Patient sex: M
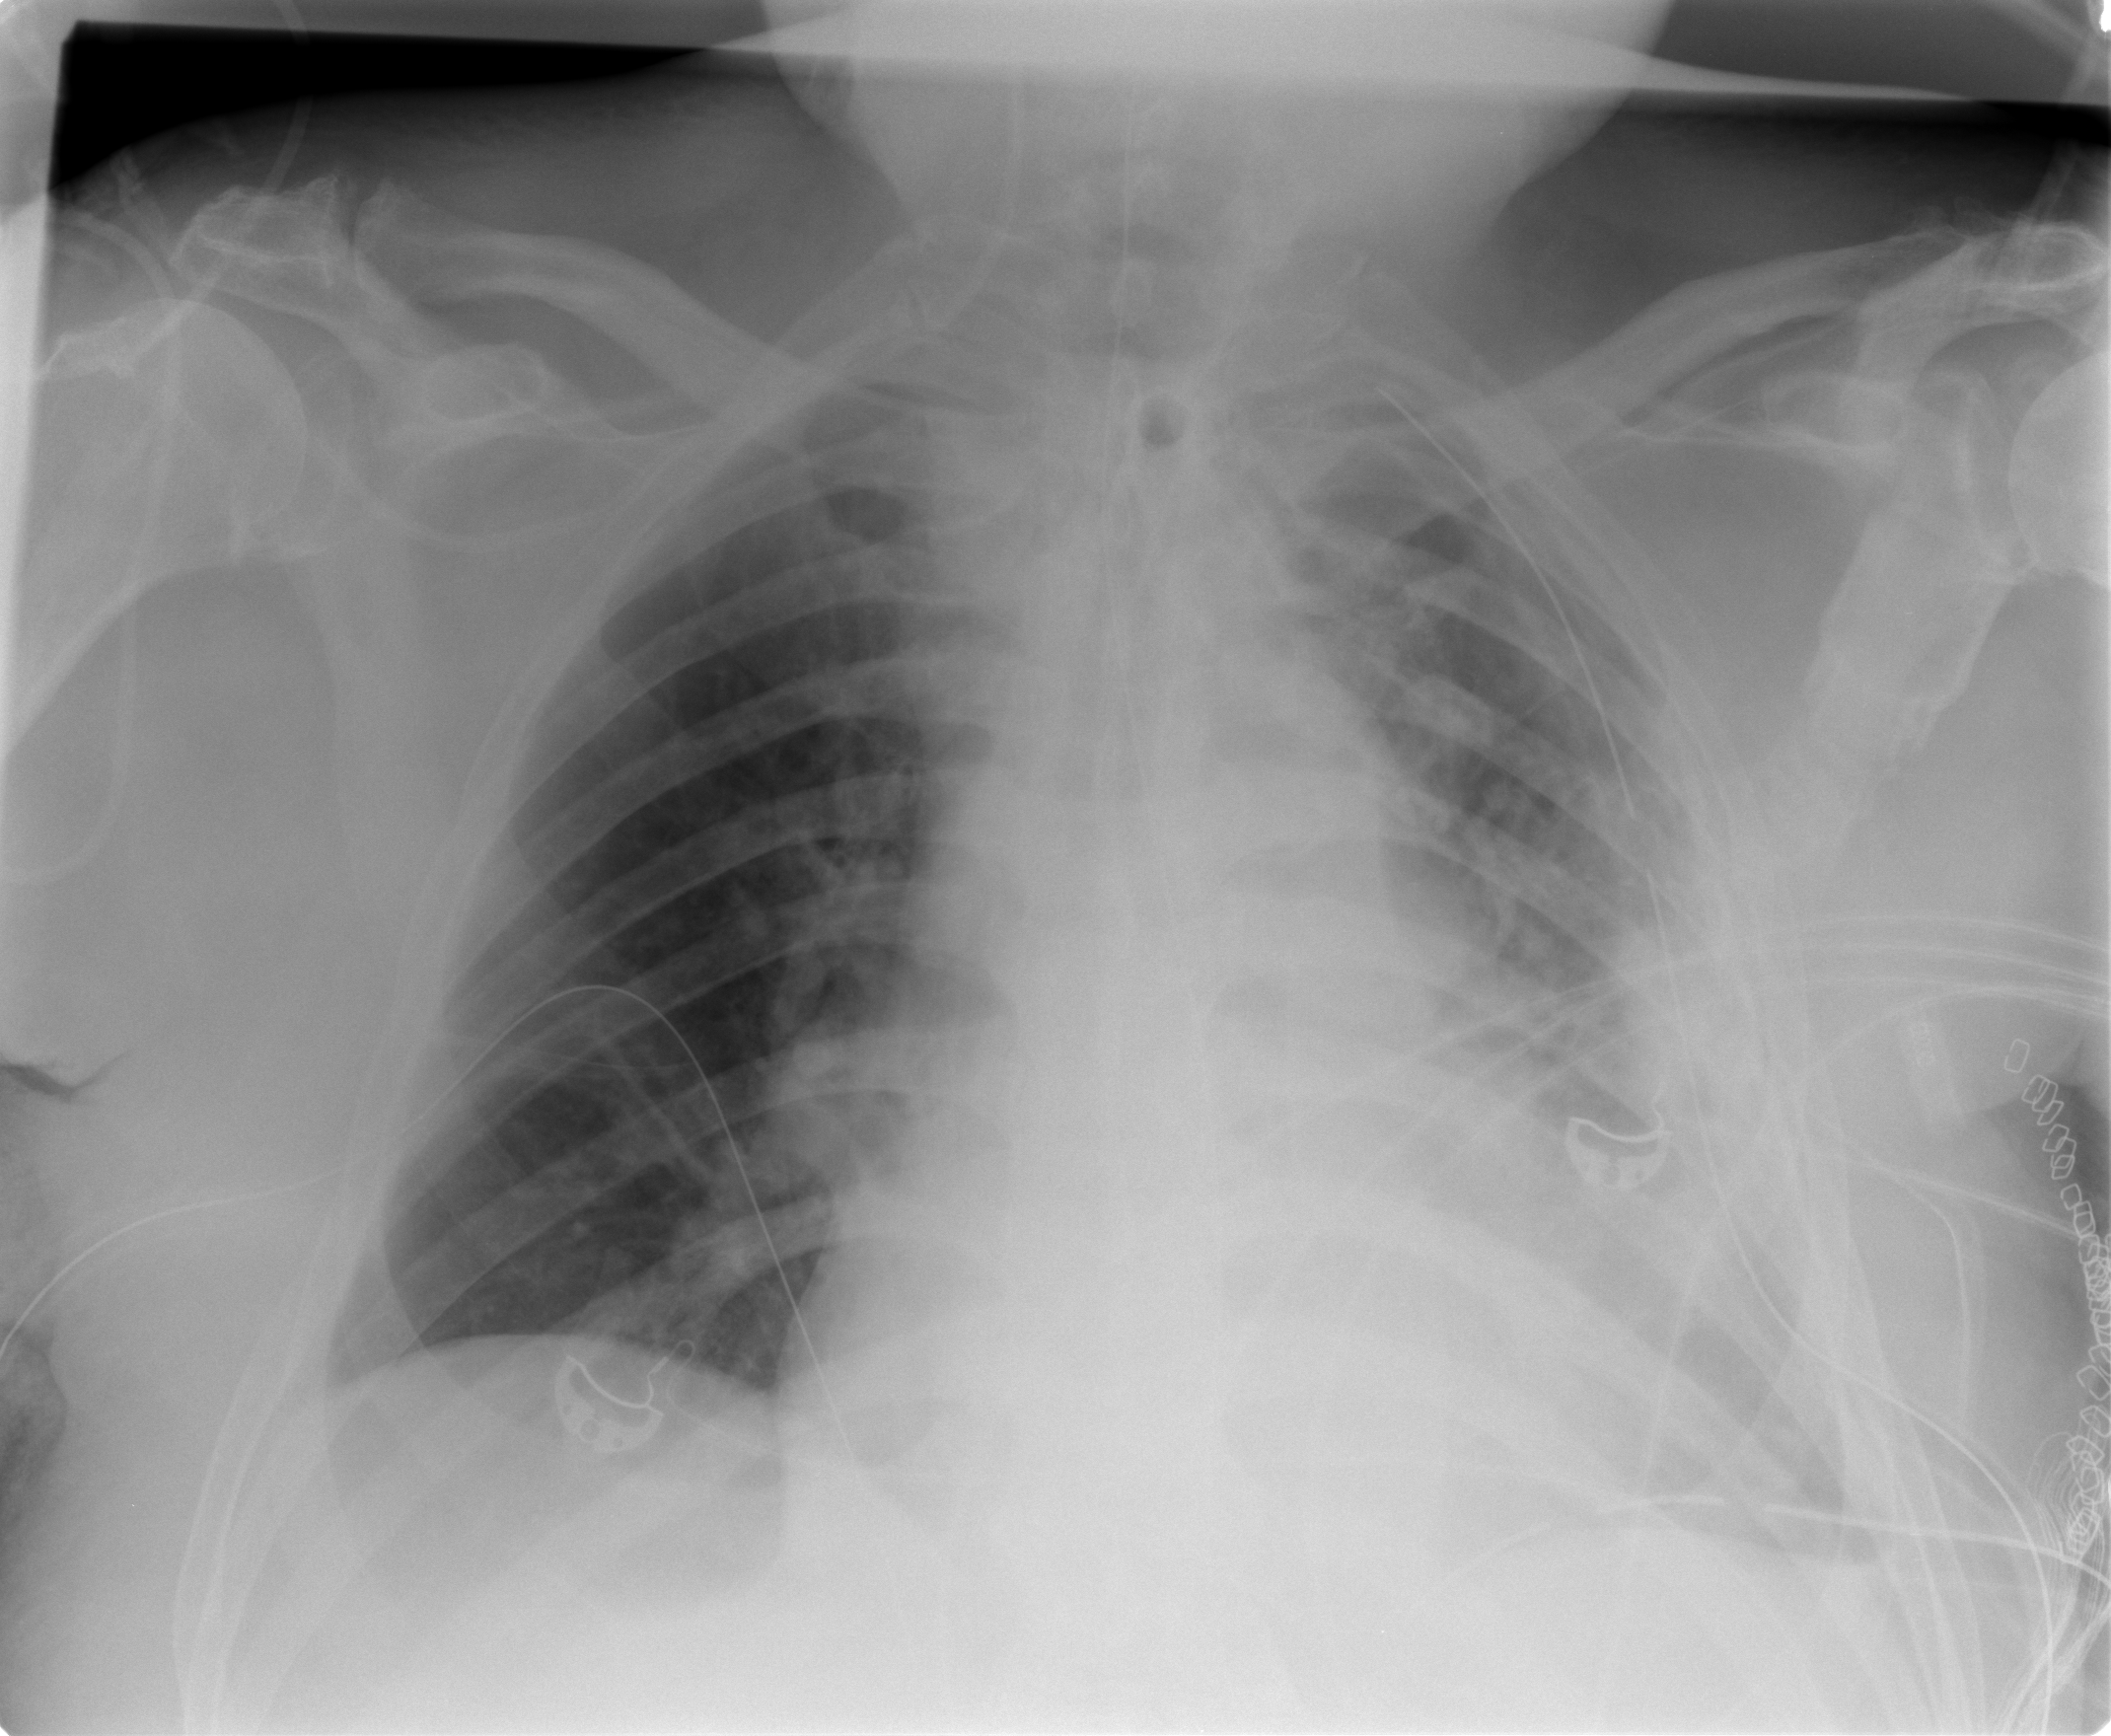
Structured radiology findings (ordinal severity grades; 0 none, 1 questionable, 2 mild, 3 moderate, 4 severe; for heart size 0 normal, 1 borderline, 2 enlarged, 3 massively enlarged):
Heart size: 3
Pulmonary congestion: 2
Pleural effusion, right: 1
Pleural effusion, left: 2
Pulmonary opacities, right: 0
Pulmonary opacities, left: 0
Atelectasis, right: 2
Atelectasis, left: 3